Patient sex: M
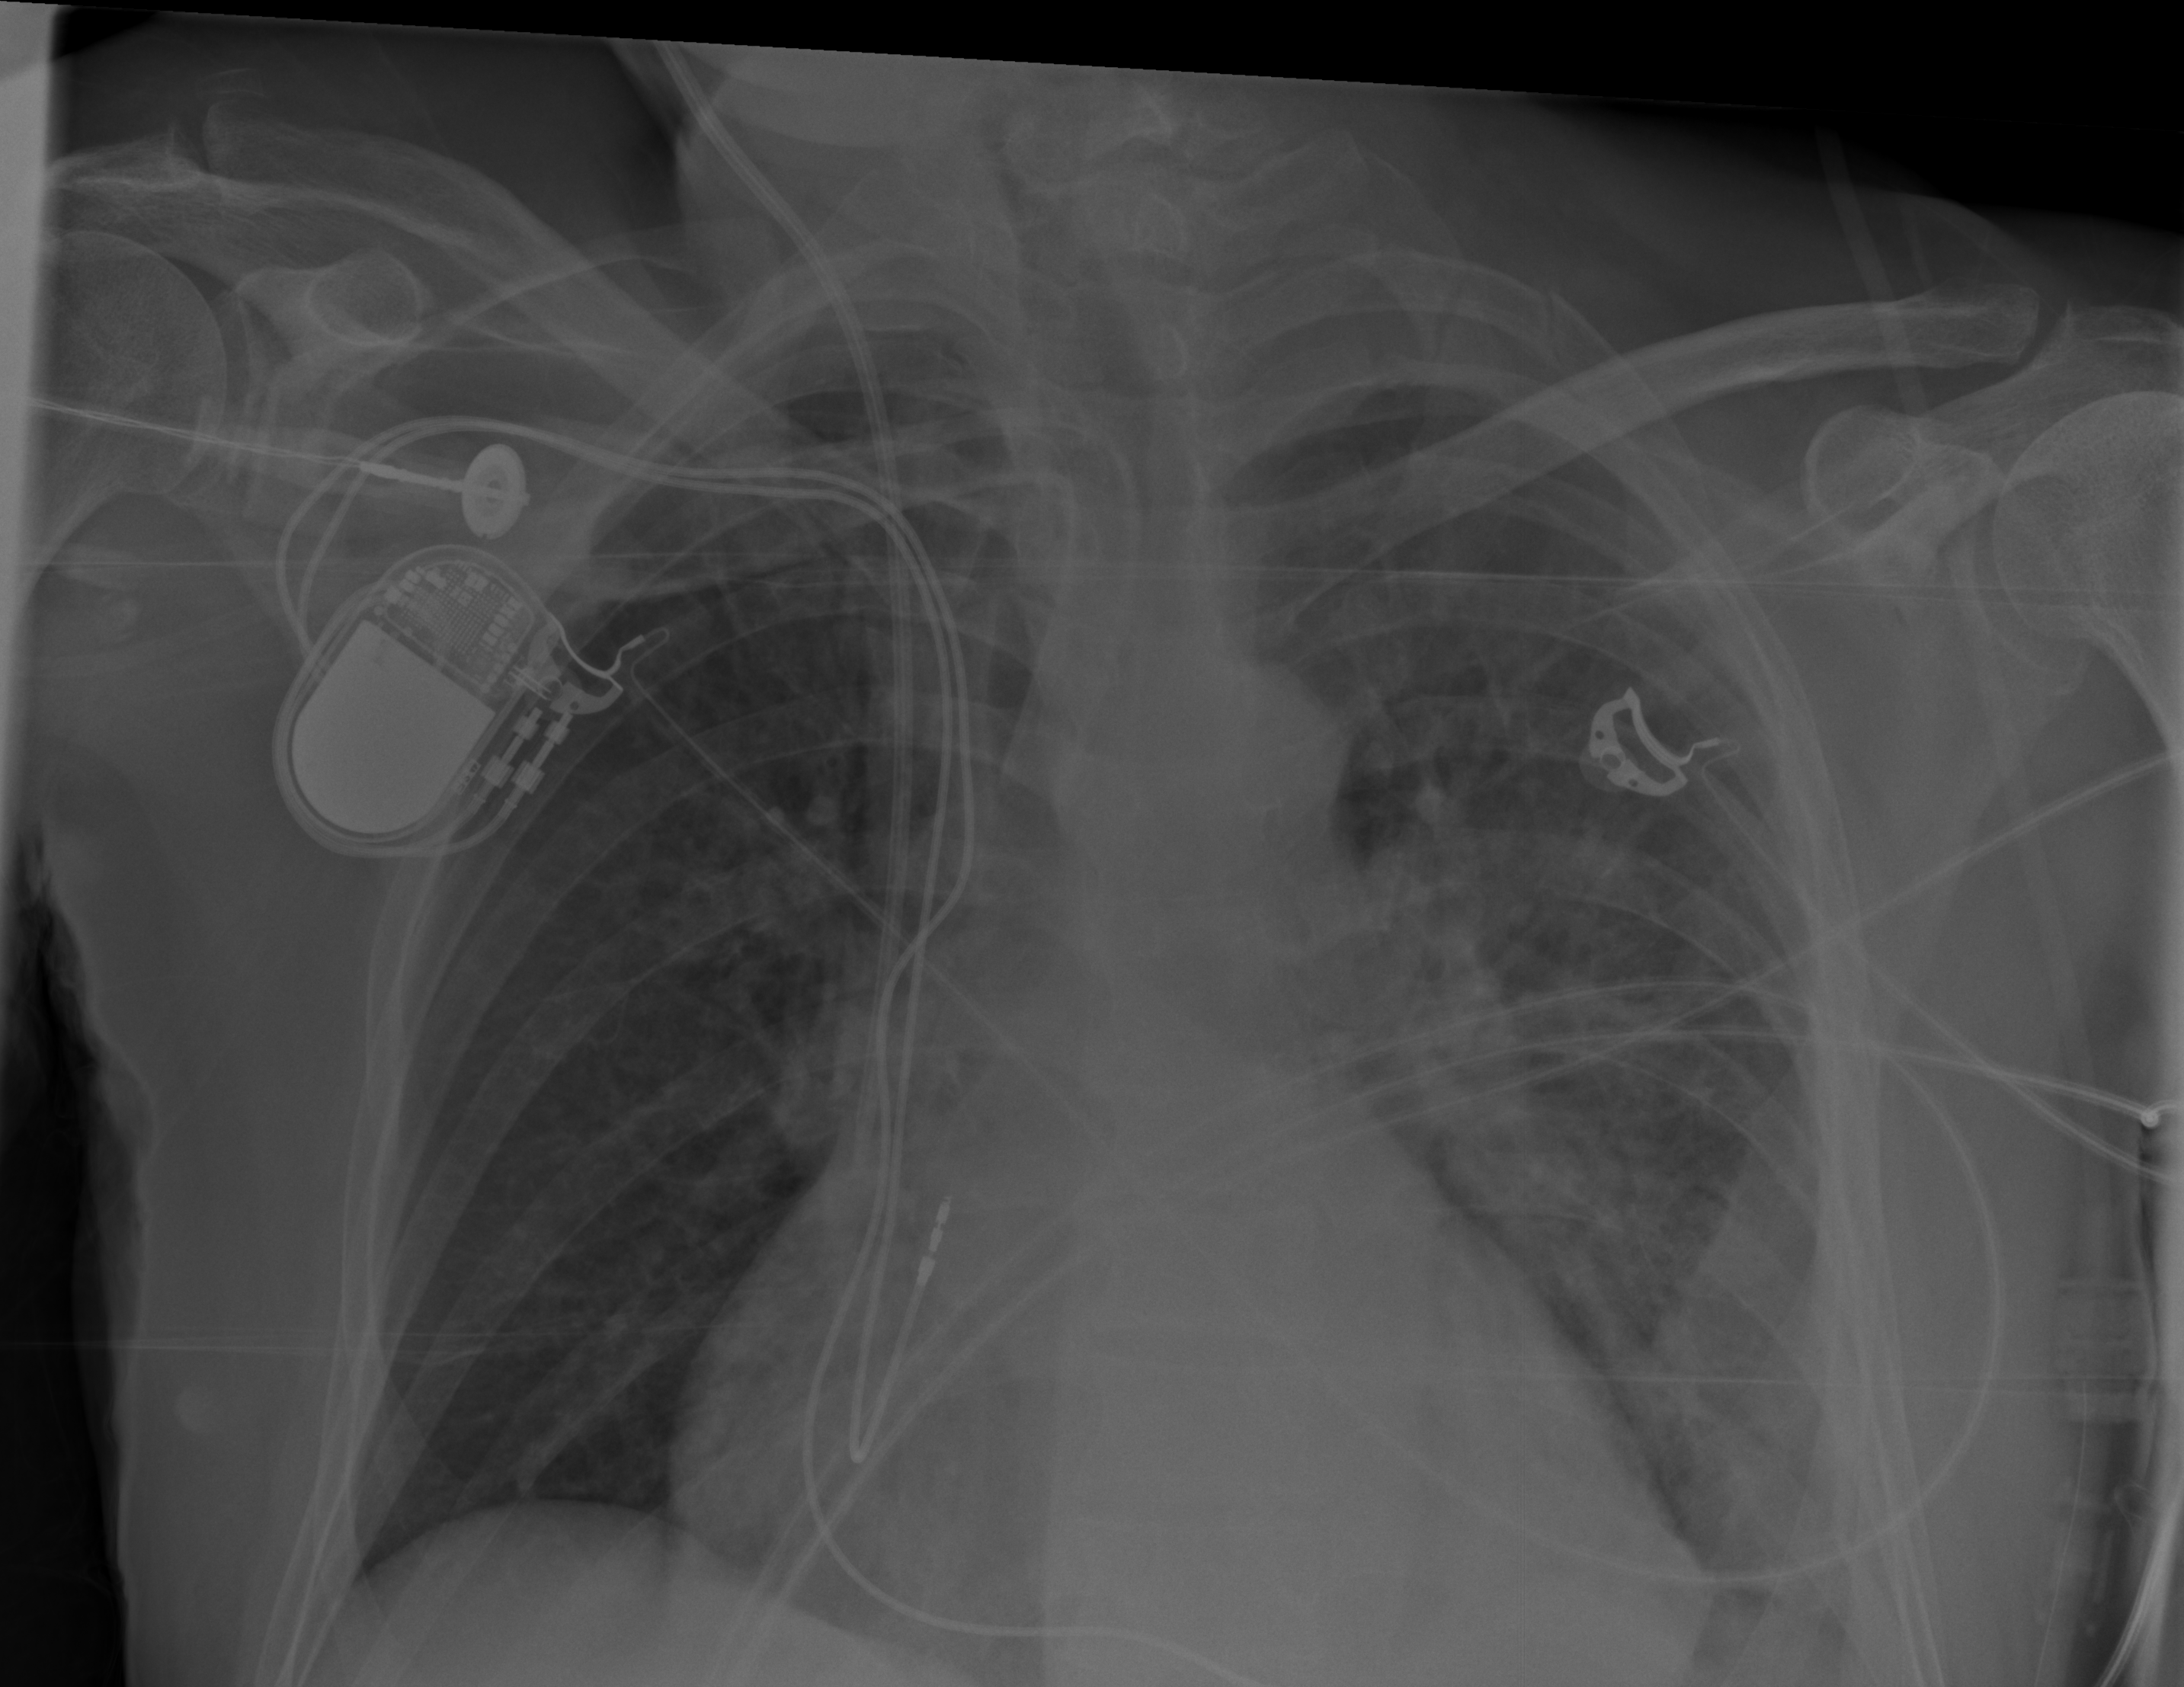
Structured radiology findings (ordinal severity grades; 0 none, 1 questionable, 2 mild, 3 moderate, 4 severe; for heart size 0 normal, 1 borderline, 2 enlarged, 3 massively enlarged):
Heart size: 2
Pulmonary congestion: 0
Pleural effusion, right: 0
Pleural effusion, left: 2
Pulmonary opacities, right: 0
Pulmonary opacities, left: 2
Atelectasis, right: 0
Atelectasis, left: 2